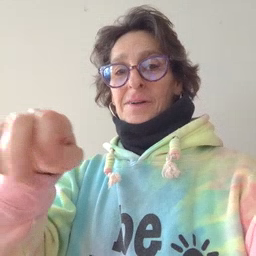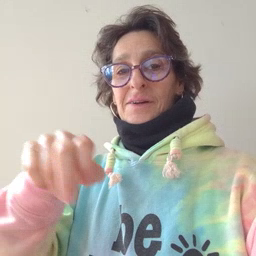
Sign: ride